Interaction volume radius: 5 \u00c5
Interaction volume height: 45 \u00c5
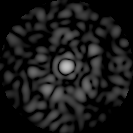
Disorder parameter: 0.8481